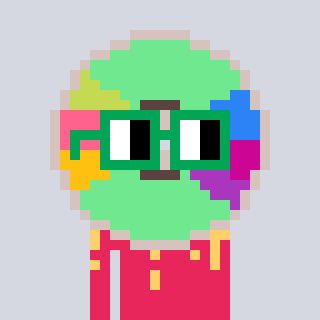
a pixel art character with square green glasses, a cd-shaped head and a redpinkish-colored body on a cool background